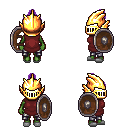
a pixel art fantasy rpg character, female body template, orc, green skin, maroon tunic, metal pants, purple short topknot hairstyle, gold helm, white slippers, shield, four views (front, back, left, right), 2x2 character sprite sheet, small pixel art, hard edges, no anti-aliasing